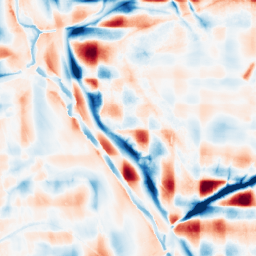
Category: wavelet
Decomposition family: wavelet_reverse_biorthogonal
Decomposition parameters: wavelet: rbio1.3
level: 5
Upsampling method: bicubic
Upsampling parameters: scale: 2
Upsampling scale: 2